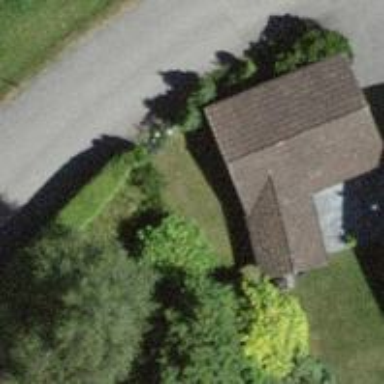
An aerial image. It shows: Garage building.